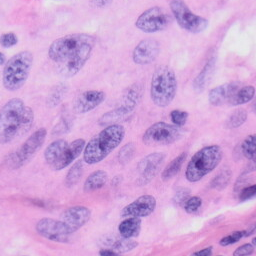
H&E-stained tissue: Skin